Question: I'm investigating data with smooth and almost convex distribution of integer values. But when I print it with 'geom_violin()' I got strange shape like there are very rare intermediate non-integer values. How to avoid these "bottlenecks" on the plot near 'y = 1.5' & 'y = 2.5' and what do they mean?
'''
require( ggplot2)
df <- data.frame( x = 1, y = c( rep( 1, 100), rep( 2, 25), rep( 3, 5)))
ggplot( data = df, aes( x, y)) + geom_violin( )
'''

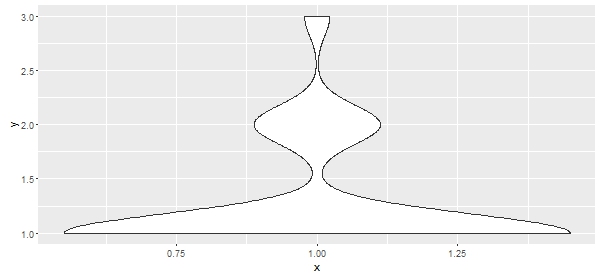
Answer: I what you're objecting to is the over-smoothing (for your purposes) of the distribution. If you like you can play with the 'adjust' parameter, which is an argument to the 'density' function:
> adjust: the bandwidth used is actually 'adjust*bw'. This makes it easy to specify values like 'half the default' bandwidth.
So to make the violin plot less smooth/more faithful to the data (at the cost of including more noisy wiggles as well), reduce 'adjust':
'''
require( ggplot2)
df <- data.frame( x = 1, y = c( rep( 1, 100), rep( 2, 25), rep( 3, 5)))
ggplot( data = df, aes( x, y)) + geom_violin(adjust=0.1)
'''